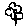
Label: flower